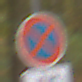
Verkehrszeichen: AbsolutesHalteverbot
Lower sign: SonstigeBeschraenkungen5
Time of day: Midday
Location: Outdoor (Nature)
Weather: Overcast
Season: NotSpecified
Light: Natural